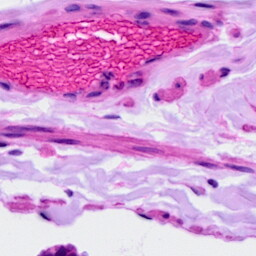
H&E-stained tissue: Ovarian